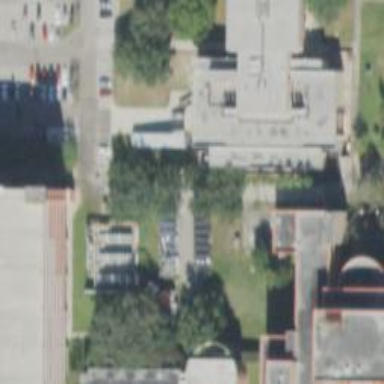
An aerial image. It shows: College building.